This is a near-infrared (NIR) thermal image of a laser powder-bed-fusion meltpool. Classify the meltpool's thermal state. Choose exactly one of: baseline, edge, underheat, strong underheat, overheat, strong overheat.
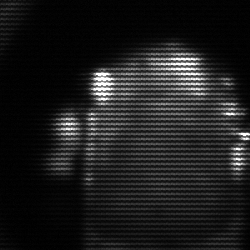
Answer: baseline